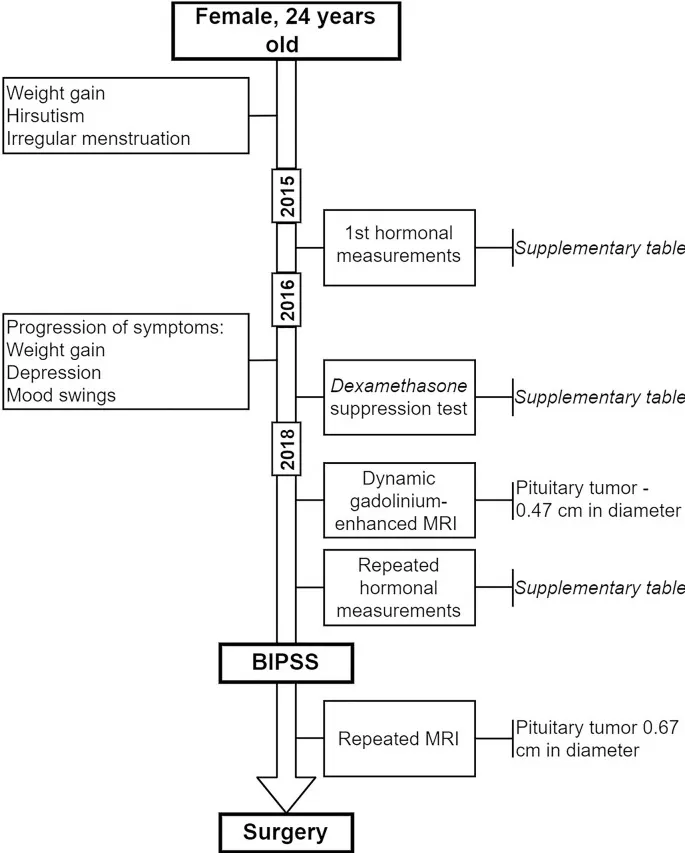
Timeline of BIPSS patient.
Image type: chart (chart)